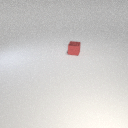
small red metal cube